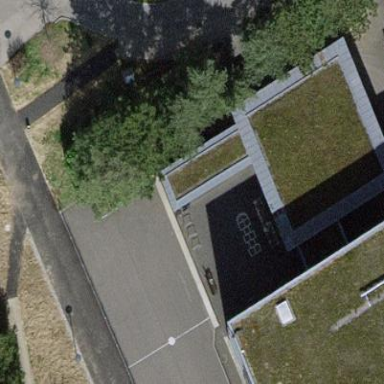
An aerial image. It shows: School building.